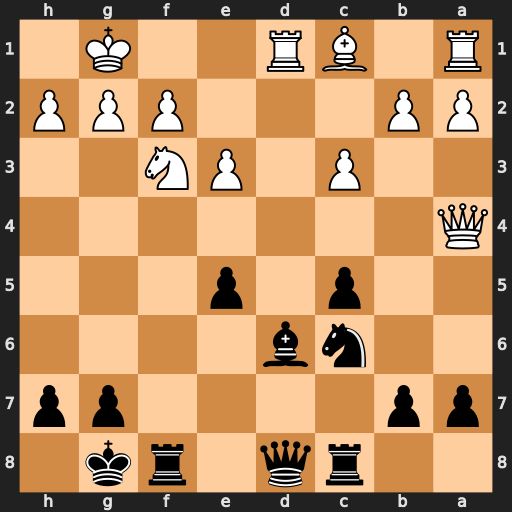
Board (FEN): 2rq1rk1/pp4pp/2nb4/2p1p3/Q7/2P1PN2/PP3PPP/R1BR2K1
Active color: b
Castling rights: -
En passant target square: -
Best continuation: e4 Qxe4 Bxh2+ Kxh2 Qxd1 Bd2 Qe2